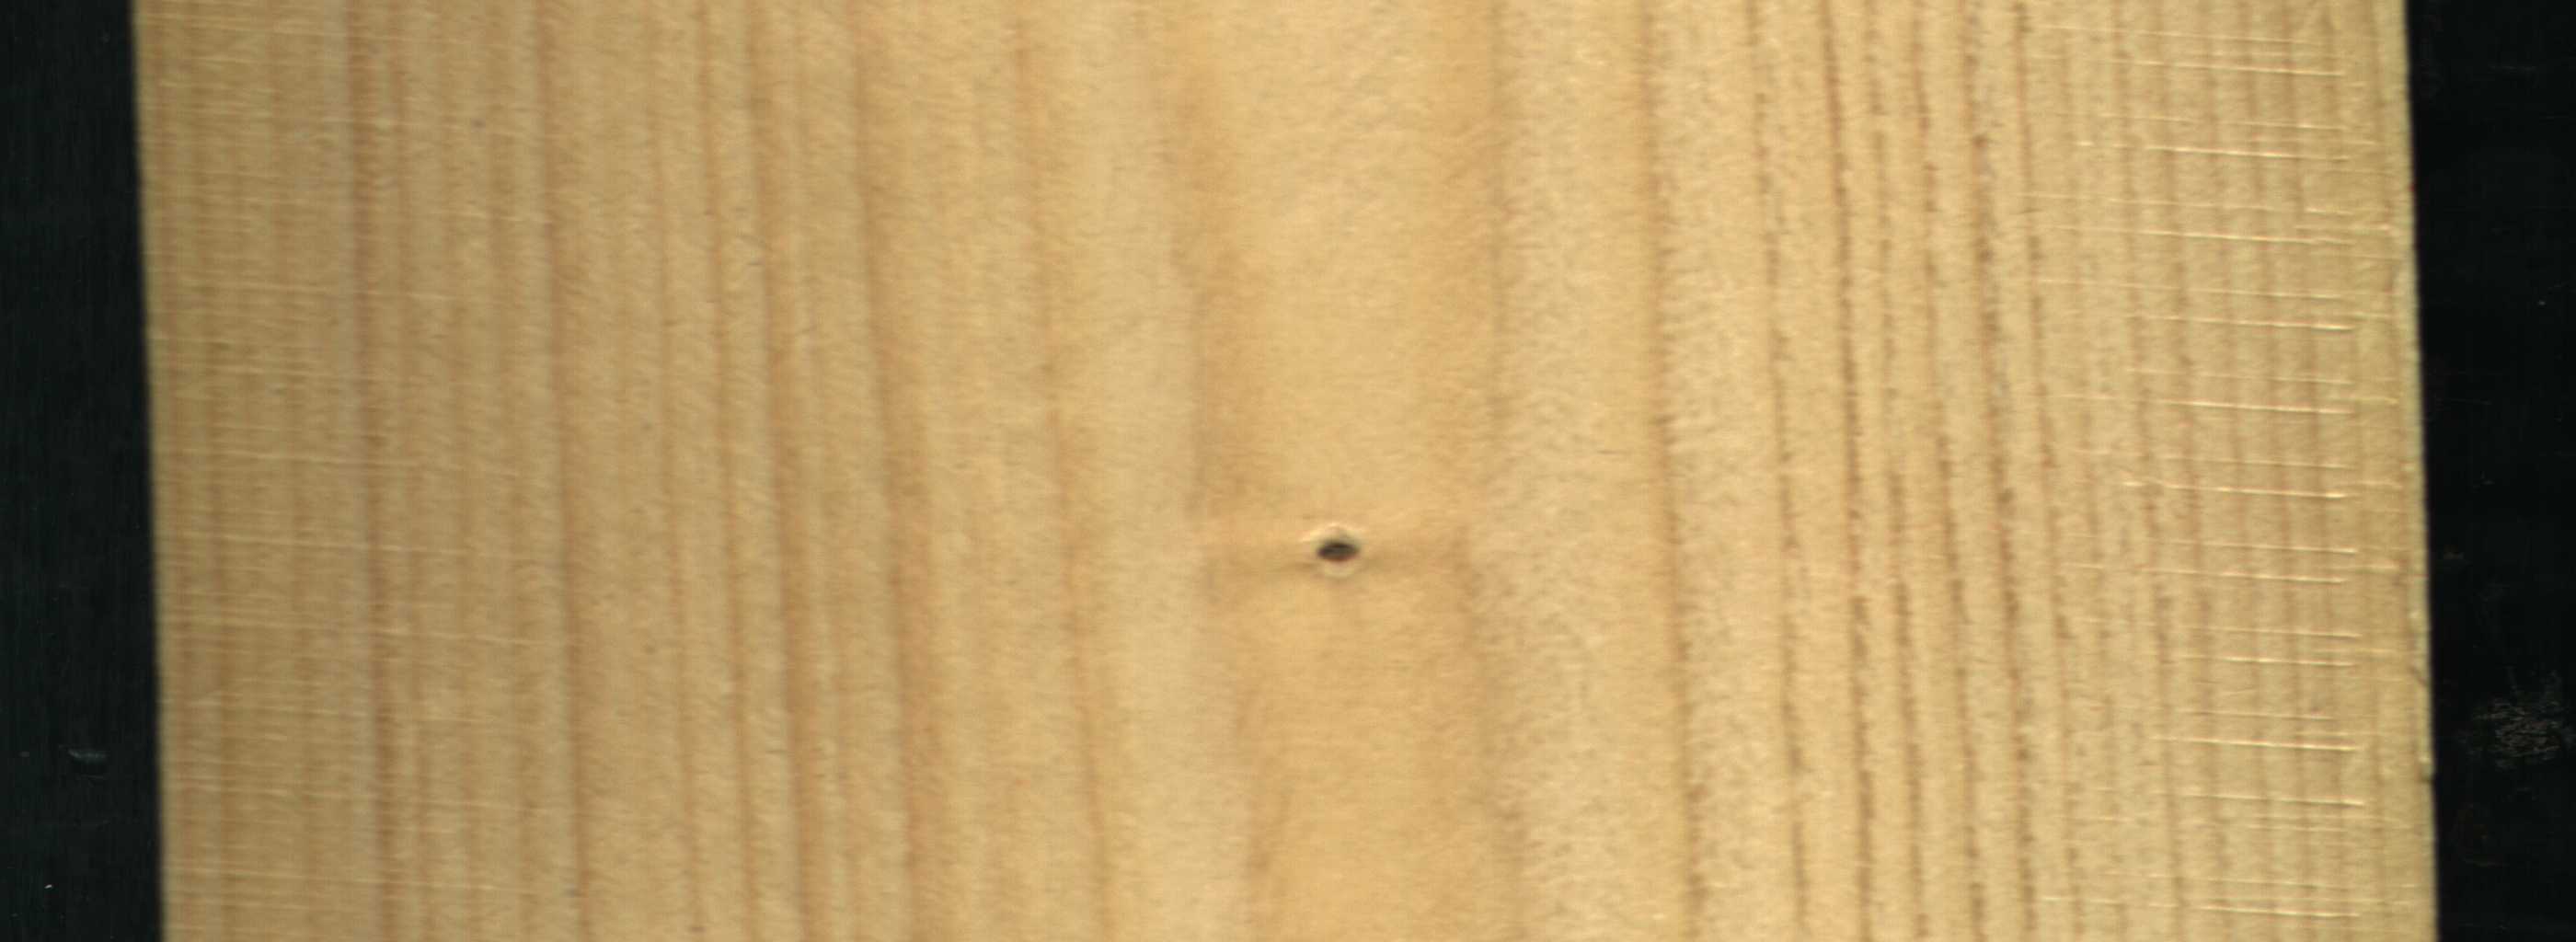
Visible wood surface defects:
Live_Knot